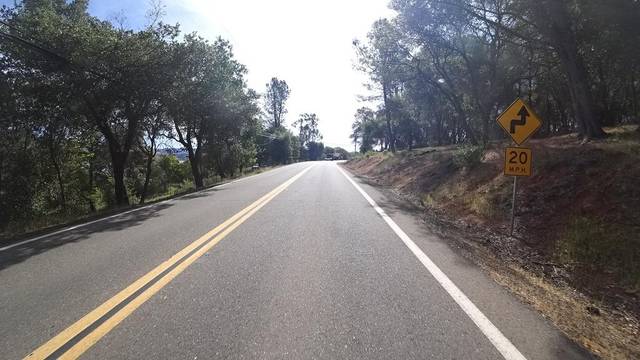
Region: United States
Coordinates: 38.991, -122.746